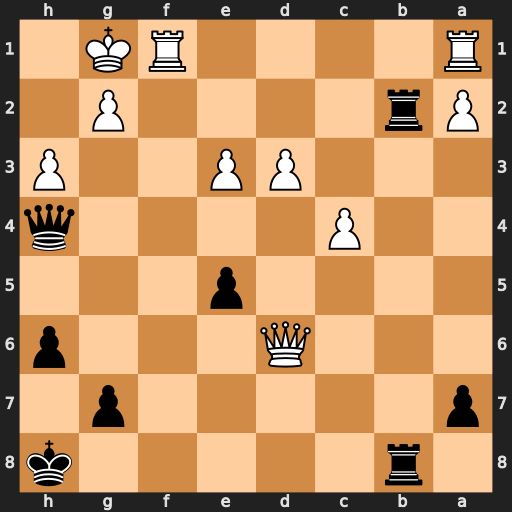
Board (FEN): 1r5k/p5p1/3Q3p/4p3/2P4q/3PP2P/Pr4P1/R4RK1
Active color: b
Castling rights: -
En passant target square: -
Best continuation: Rxg2+ Kxg2 Rb2+ Kf3 e4+ dxe4 Qh5+ Kf4 Qg5+